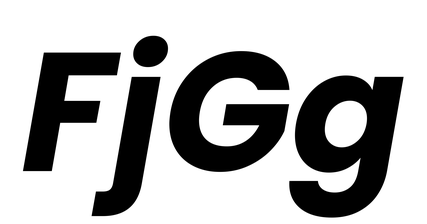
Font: Poppins-BoldItalic